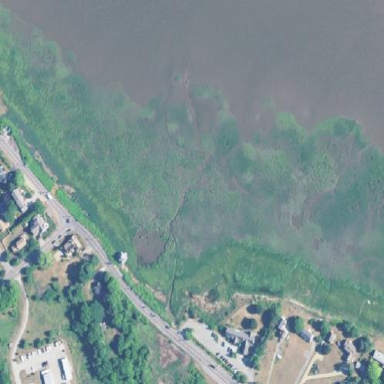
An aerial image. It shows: Saltmarsh wetland characterized by High Marsh vegetation.